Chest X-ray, AP view. Patient: 47 years old, sex M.
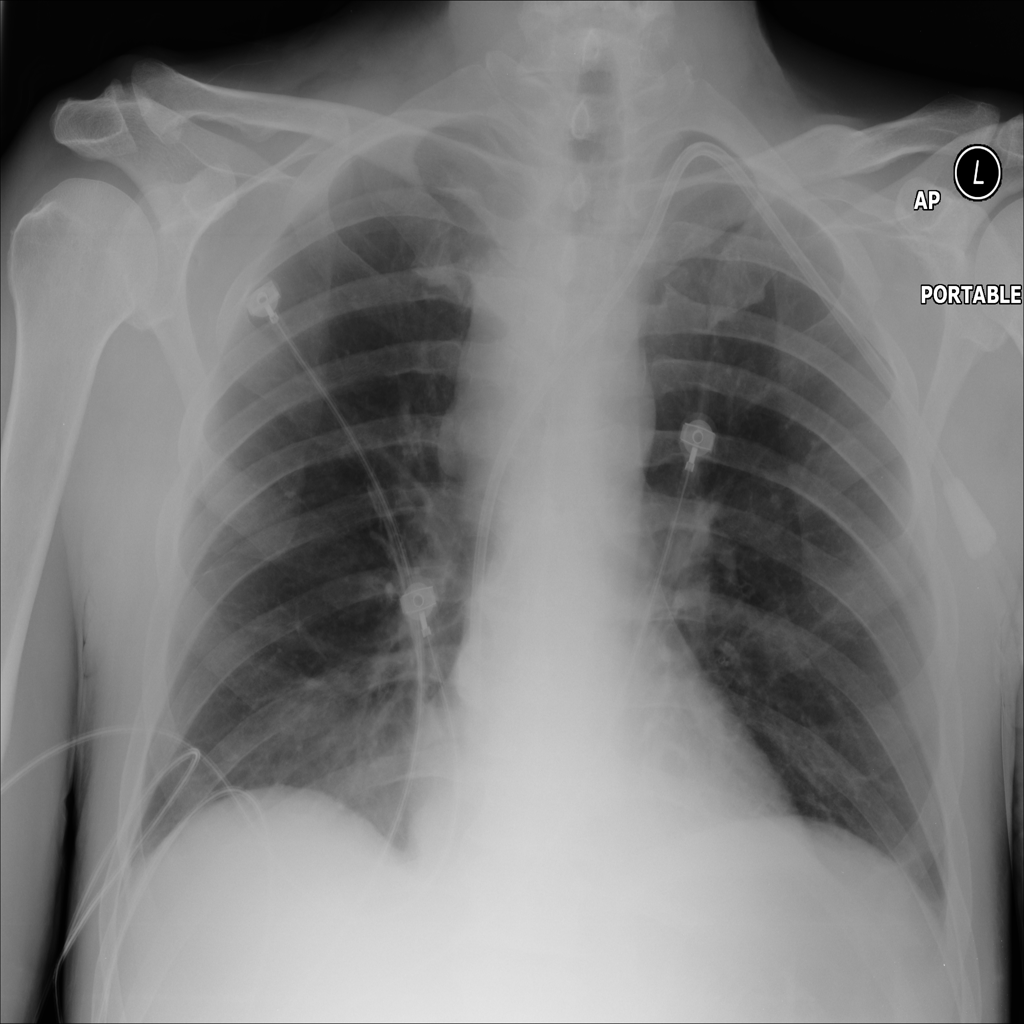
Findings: No Finding